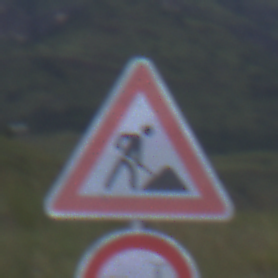
Verkehrszeichen: Arbeitsstelle
Zusatzzeichen unten: VerbotUeberholenEinspurigeFahrzeuge
Umgebung: Outdoor, Nature
Tageszeit: SunriseSunset
Wetter: PartlyCloudy
Licht: Natural
Jahreszeit: NotSpecified
Kontrast: LowContrast